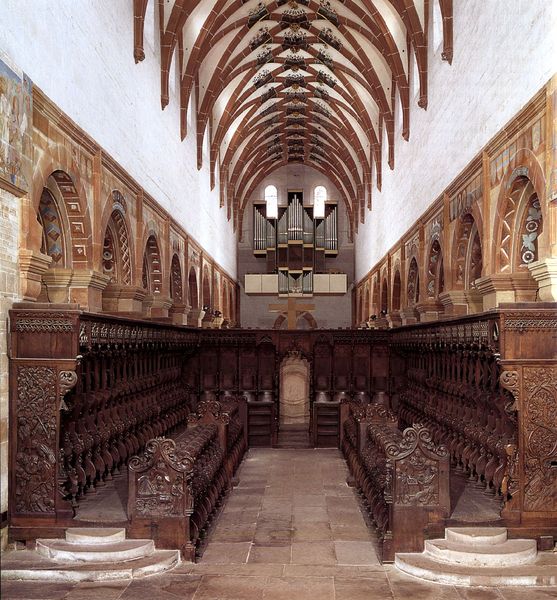
Titel: Zisterzienserkirche in Maulbronn
Standort: Maulbronn (EU - D - BW)
Schlagwörter: weiß, braun, fenster, holz, licht, stuhl, stein, kirche, deutschland, sitz, bogen, bank, treppe, gestühl, stufen, bögen, fugen, gewölbe, kloster, kreuz, dom, altar, bänke, schnitzerei, orgel, chor, kapelle, mönche, abtei, steinplatten, schnitzereien, schnitzwerk, chorgestühl, kreiz, sakralkunst, chro, oorgel, sakrale